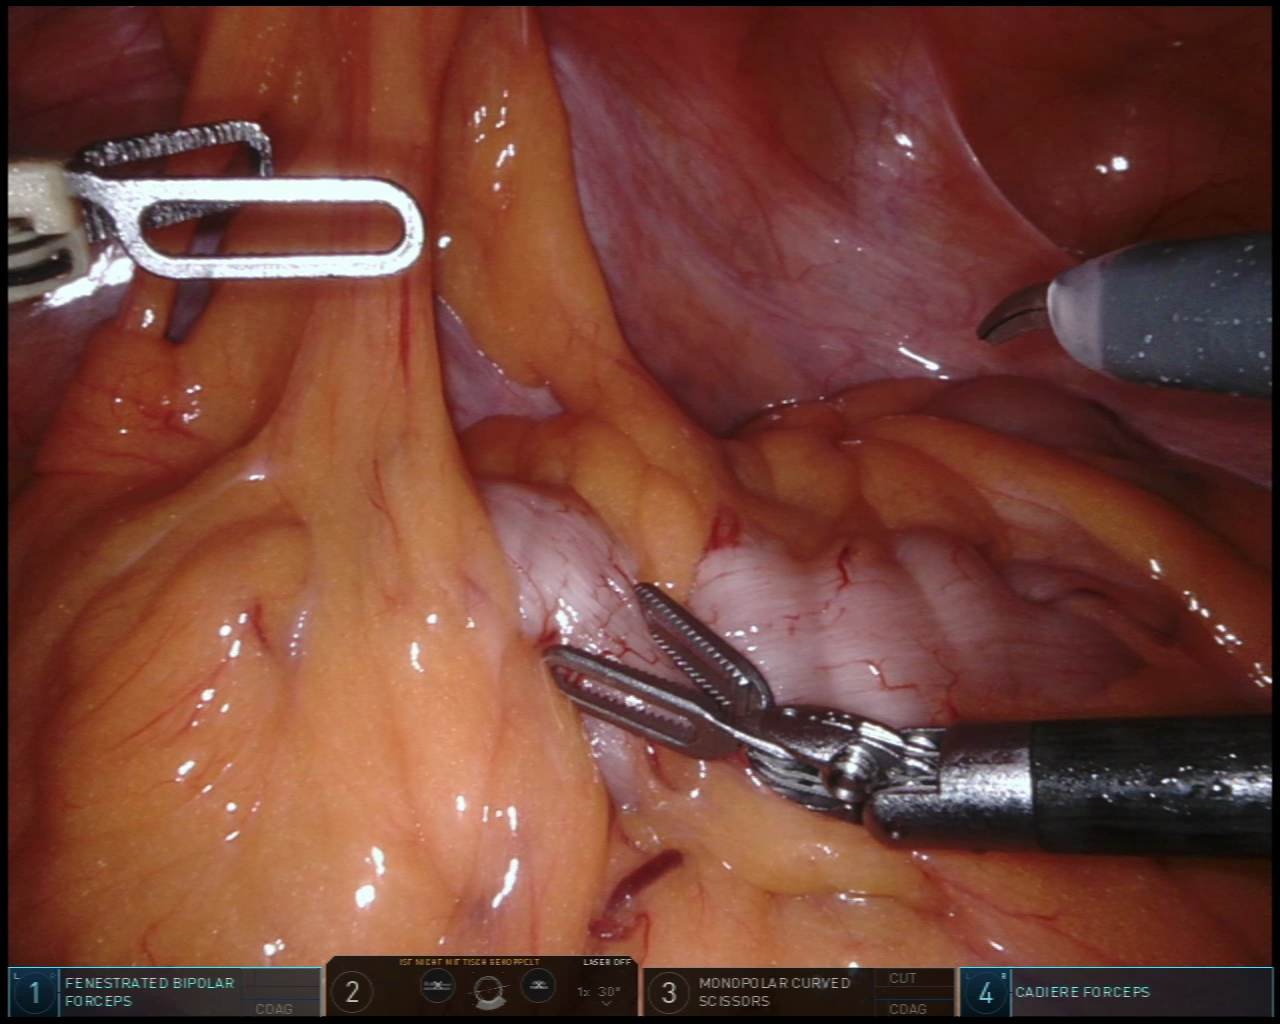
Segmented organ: colon
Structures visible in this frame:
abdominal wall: yes
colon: yes
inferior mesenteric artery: no
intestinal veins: no
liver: no
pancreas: no
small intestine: no
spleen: no
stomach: no
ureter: no
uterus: no
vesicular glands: no